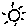
Label: sun